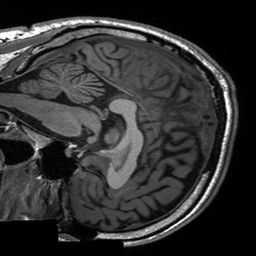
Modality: T1w
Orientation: sagittal
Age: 42
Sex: male
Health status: healthy
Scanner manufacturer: siemens
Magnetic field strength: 3 T
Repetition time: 2 s
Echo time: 0.00197 s